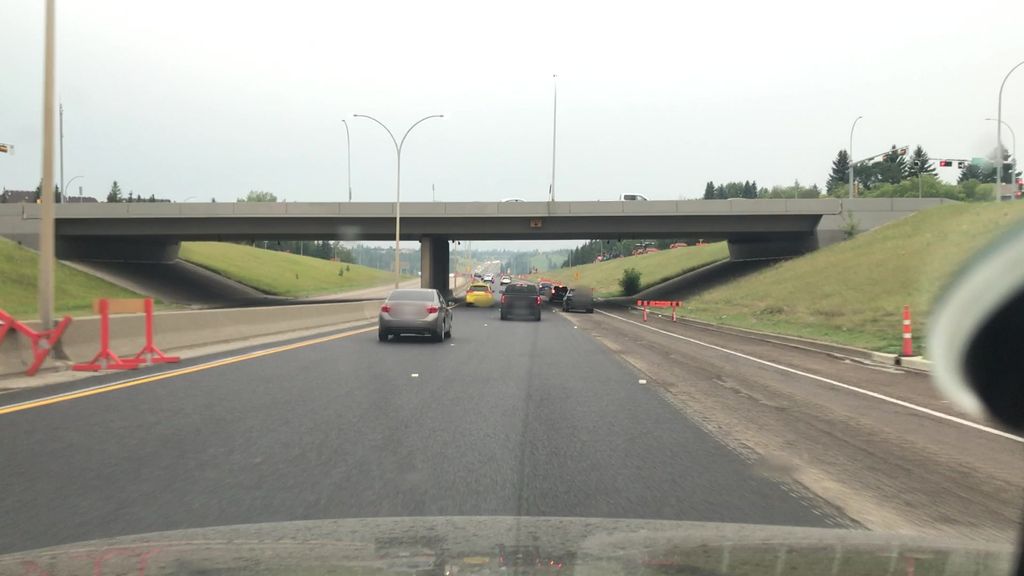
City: edmonton